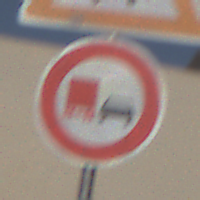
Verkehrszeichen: UeberholverbotKraftfahrzeuge
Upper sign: Gegenverkehr
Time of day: MorningAfternoon
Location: Outdoor (Urban)
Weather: Clear
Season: NotSpecified
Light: Natural